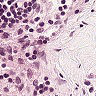
Metastatic tissue present: no